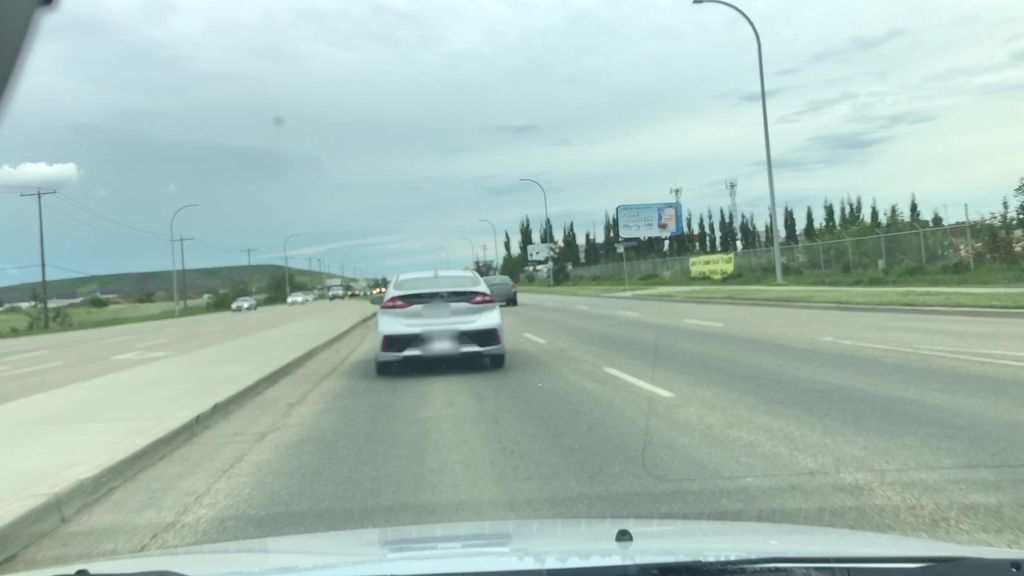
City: edmonton